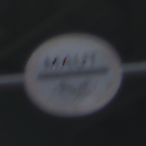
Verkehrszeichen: MautflichtigeStrecke
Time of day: MorningAfternoon
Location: Outdoor (Suburban)
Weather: Overcast
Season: NotSpecified
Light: Natural